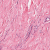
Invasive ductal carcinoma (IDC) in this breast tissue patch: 0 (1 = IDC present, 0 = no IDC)